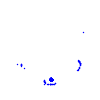
Particle: electron